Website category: sports
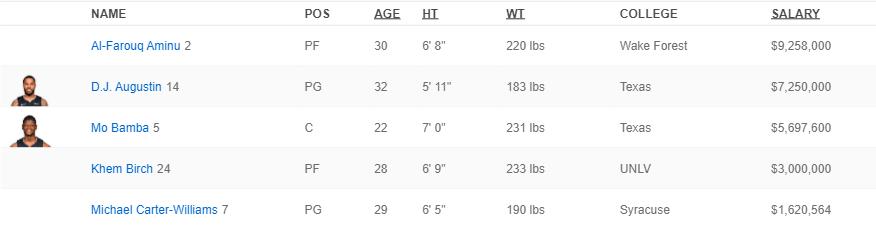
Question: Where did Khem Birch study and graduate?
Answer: UNLV

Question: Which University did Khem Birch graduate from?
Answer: UNLV

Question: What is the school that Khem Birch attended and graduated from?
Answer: UNLV

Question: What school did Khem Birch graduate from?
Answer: UNLV

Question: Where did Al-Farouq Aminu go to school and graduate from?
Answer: Wake Forest

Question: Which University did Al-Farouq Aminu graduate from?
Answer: Wake Forest

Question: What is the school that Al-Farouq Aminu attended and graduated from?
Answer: Wake Forest

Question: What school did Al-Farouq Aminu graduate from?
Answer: Wake Forest

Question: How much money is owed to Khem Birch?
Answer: $3,000,000

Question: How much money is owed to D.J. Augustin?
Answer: $7,250,000

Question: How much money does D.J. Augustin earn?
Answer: $7,250,000

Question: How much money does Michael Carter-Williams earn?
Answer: $1,620,564

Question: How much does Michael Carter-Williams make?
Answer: $1,620,564

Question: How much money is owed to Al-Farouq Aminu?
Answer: $9,258,000

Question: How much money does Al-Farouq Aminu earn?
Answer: $9,258,000

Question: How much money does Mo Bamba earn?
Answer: $5,697,600

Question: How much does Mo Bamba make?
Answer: $5,697,600

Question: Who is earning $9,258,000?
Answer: Al-Farouq Aminu

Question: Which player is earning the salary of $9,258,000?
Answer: Al-Farouq Aminu

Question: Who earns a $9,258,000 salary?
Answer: Al-Farouq Aminu

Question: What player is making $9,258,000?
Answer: Al-Farouq Aminu

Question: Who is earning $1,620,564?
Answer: Michael Carter-Williams

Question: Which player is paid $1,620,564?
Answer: Michael Carter-Williams

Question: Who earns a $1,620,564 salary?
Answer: Michael Carter-Williams

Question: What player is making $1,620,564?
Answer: Michael Carter-Williams

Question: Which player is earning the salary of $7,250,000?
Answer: D.J. Augustin

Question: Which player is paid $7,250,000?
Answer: D.J. Augustin

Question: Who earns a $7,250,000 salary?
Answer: D.J. Augustin

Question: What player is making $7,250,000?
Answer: D.J. Augustin

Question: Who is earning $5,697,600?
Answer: Mo Bamba

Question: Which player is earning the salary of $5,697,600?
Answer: Mo Bamba

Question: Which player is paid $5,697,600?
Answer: Mo Bamba

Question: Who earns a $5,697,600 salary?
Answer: Mo Bamba

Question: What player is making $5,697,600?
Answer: Mo Bamba

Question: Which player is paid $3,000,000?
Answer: Khem Birch

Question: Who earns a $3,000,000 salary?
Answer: Khem Birch

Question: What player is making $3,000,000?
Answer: Khem Birch

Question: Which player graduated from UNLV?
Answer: Khem Birch

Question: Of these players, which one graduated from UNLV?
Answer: Khem Birch

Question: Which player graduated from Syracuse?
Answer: Michael Carter-Williams

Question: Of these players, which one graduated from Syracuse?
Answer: Michael Carter-Williams

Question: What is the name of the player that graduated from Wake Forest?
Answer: Al-Farouq Aminu

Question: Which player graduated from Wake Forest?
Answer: Al-Farouq Aminu

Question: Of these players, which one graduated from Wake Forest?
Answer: Al-Farouq Aminu